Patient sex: M
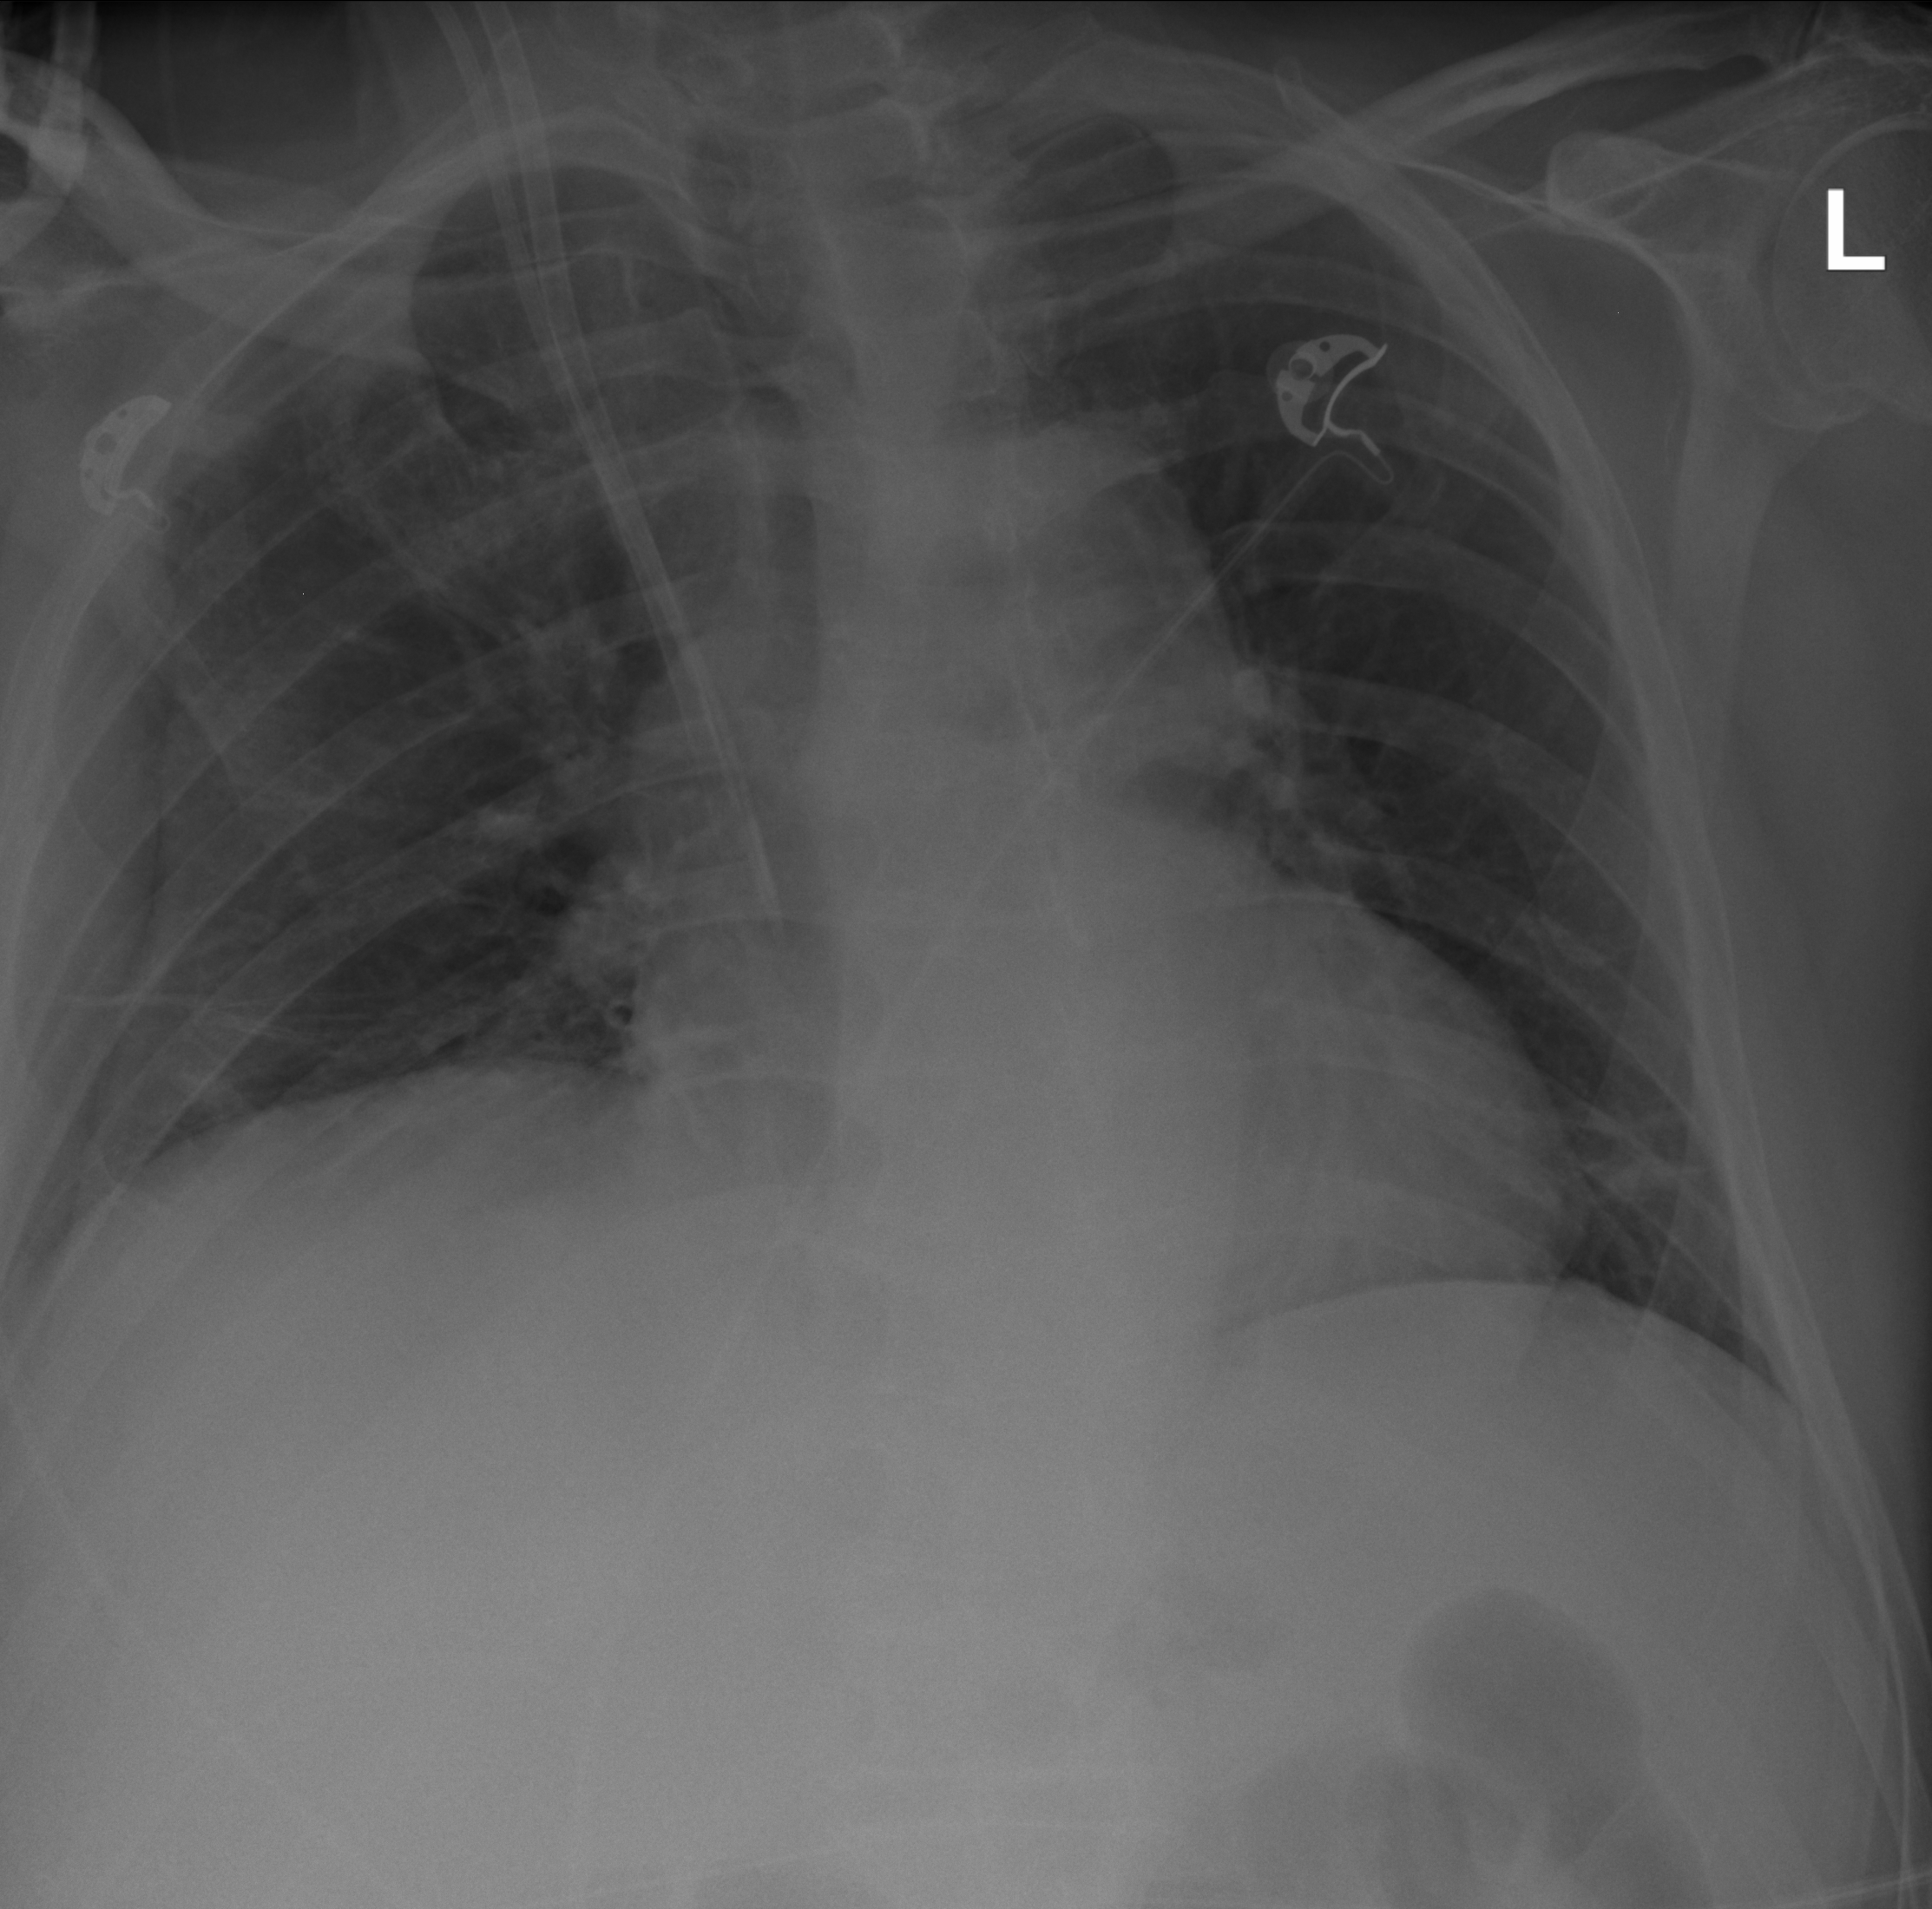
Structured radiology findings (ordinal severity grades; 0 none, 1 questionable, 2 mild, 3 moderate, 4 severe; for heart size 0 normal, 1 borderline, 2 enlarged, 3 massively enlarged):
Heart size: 0
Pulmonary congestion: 0
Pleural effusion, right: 0
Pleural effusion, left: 0
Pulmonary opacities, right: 0
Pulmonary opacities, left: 0
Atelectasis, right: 0
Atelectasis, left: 2